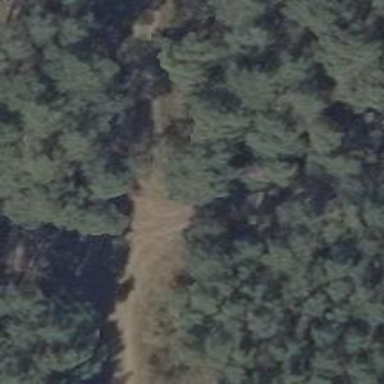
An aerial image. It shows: Dirt track road with grade3 tracktype.